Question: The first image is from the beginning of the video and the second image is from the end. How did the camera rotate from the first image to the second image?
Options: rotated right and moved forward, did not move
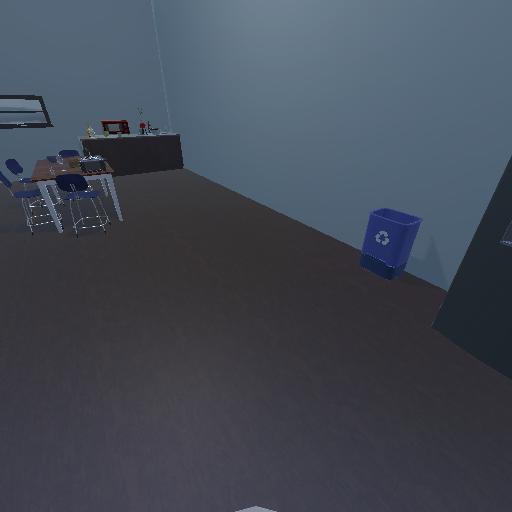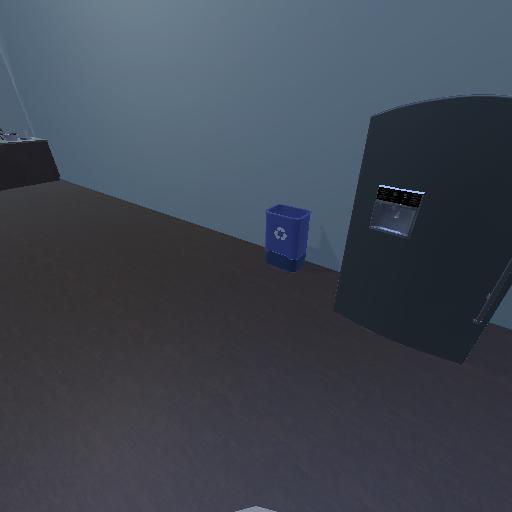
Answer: rotated right and moved forward